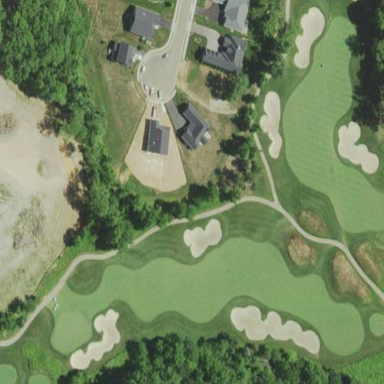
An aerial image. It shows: Rough grassy area used for golf.